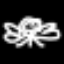
Label: angel